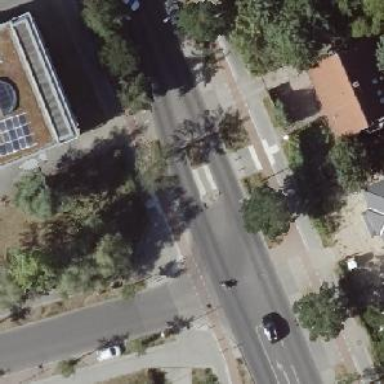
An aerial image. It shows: Uncontrolled footway crossing with central island.